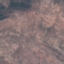
Land use / land cover: HerbaceousVegetation